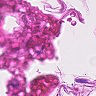
Metastatic tissue present: no